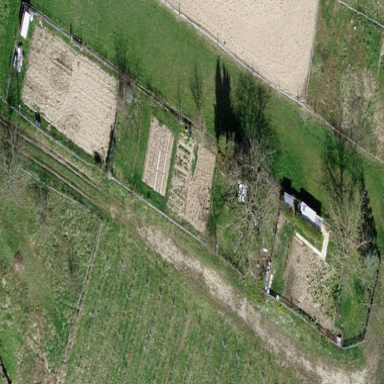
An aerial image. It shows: Garden that is leisure land.